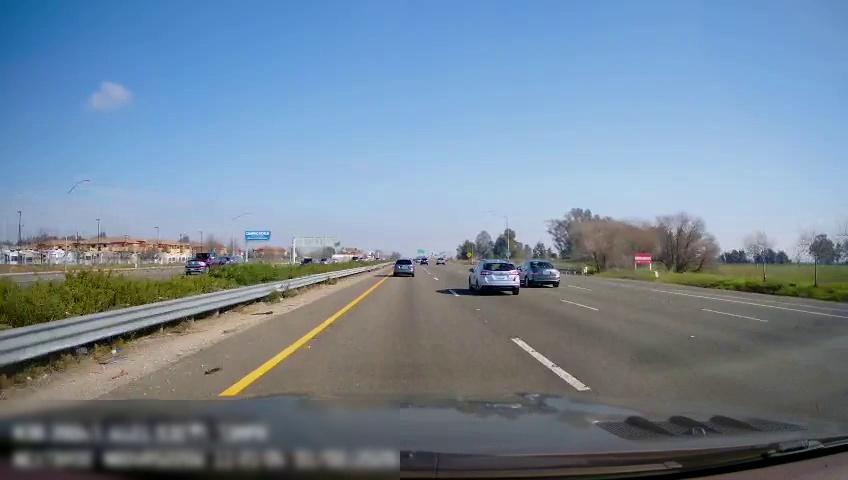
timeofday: Day
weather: Sunny
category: Drivable Space
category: Drivable Space
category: Vehicles | Car
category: Vehicles | Car
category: Vehicles | Car
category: Vehicles | Car
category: Vehicles | Car
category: Vehicles | SUV
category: Vehicles | Car
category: Vehicles | SUV
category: Lanes | Current Lane
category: Lanes | Current Lane
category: Lanes | Alternate Lane
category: Lanes | Alternate Lane
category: Lanes | Alternate Lane
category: Lanes | Alternate Lane
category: Lanes | Alternate Lane